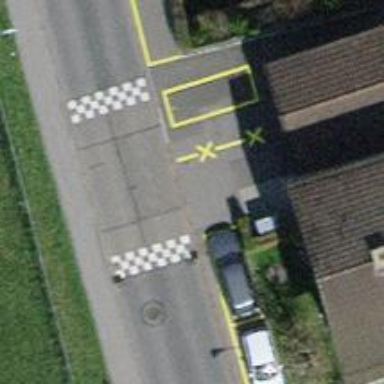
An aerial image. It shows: Table-style traffic calming feature.